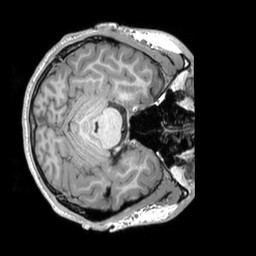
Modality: T1w
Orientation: axial
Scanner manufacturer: siemens
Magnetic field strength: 3 T
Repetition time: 2.53 s
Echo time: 0.00298 s